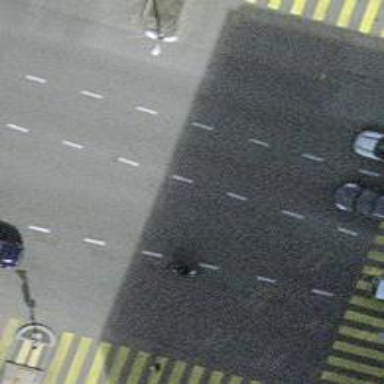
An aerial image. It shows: Primary highway with asphalt surface and separate sidewalk.